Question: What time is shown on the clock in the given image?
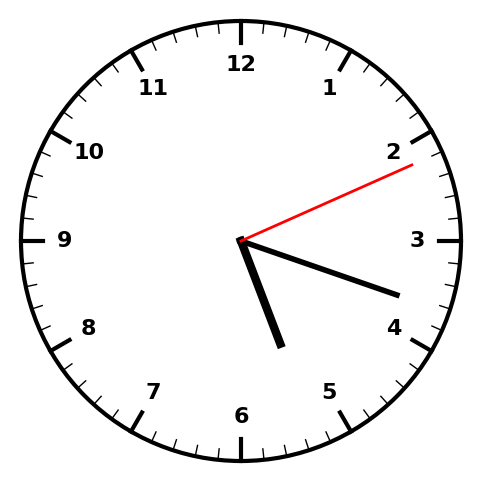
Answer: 05:18:11